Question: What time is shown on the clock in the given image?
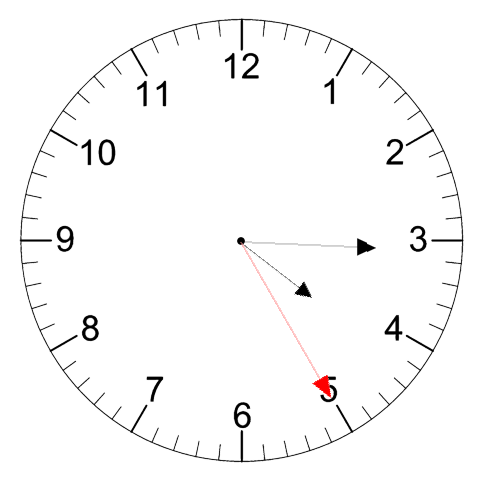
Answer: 04:15:25